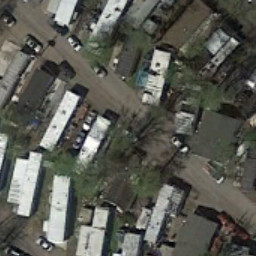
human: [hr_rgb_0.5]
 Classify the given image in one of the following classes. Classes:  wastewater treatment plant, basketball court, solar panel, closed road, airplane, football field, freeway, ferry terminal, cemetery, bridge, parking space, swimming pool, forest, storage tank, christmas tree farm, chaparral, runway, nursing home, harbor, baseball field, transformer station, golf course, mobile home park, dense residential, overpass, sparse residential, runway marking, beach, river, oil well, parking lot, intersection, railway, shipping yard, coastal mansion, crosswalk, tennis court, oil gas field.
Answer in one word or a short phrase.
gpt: mobile home park